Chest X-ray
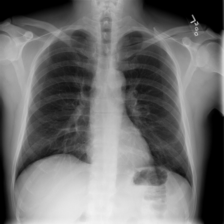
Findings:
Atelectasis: negative
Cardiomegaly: negative
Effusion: negative
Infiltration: negative
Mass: negative
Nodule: negative
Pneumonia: negative
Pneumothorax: negative
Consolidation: negative
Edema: negative
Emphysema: negative
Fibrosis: negative
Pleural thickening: negative
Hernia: negative